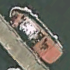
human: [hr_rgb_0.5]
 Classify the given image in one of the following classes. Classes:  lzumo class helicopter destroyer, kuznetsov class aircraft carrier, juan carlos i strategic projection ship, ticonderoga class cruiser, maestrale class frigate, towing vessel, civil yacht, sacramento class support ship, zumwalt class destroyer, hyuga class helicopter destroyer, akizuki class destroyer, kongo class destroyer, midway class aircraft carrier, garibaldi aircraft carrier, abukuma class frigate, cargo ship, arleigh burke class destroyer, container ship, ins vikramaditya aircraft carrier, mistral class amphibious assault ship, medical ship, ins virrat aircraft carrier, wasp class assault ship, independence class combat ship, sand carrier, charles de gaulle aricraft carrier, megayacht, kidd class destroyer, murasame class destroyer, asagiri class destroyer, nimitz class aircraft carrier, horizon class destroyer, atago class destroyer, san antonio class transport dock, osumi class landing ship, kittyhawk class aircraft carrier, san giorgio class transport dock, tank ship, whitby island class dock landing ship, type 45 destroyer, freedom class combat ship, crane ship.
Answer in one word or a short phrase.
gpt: Towing vessel